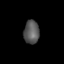
Tissue: lung
Cell type: Myeloid cells
Senescence score: 0.2396
Nuclear area (px): 356
Mean DAPI intensity: 87.292